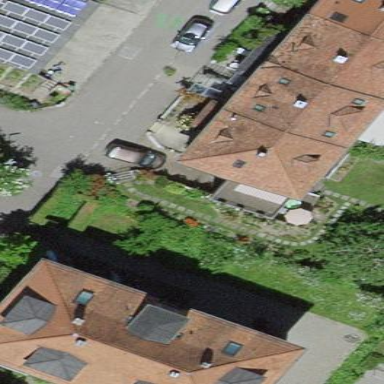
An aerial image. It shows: Residential building with maroon roof made of roof tiles.